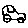
Label: car